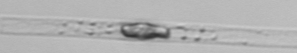
Label: Dactyliosolen_blavyanus